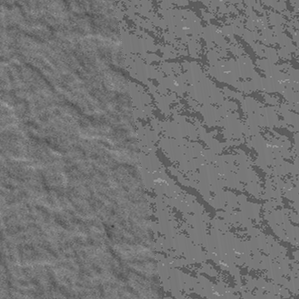
Label: frost